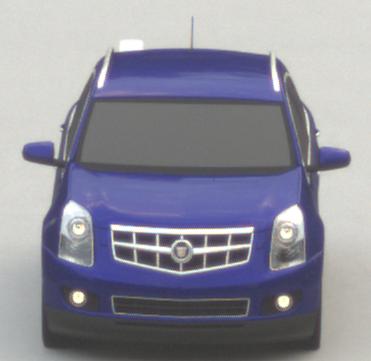
Make: Cadillac
Model: SRX 3.0 V6
Detailed model: SRX (II)
Model produced from: 2010/12
Model produced until: 2012/01
Doors: 5
Color: blue
Road condition: dry road
Daytime: sunrise or sunset
Contrast: low contrast